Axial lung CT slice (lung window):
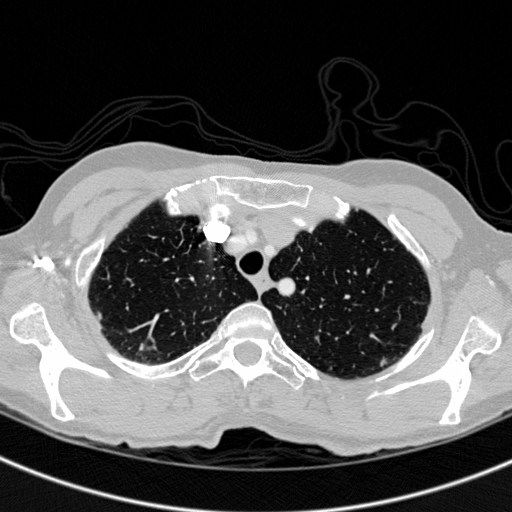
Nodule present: no